Question: I have an Angular template created by ASP.NET Boilerplate. I have published it successfully and it is running smoothly on IIS under a website. My client, however, wants to have it run under a Virtual Directory rather than a website for itself.
<URL>
I have updated the as below:
'''
{
"remoteServiceBaseUrl": "http://localhost:8080/Training",
"appBaseUrl": "http://localhost:8080/Training"
}
'''
and did the same with 'App' in the :
'''
"App": {
"ServerRootAddress": "http://localhost:8080/Training/",
"ClientRootAddress": "http://localhost:8080/Training/",
"CorsOrigins": "http://localhost:8080/Training"
}
'''
For some reason, when I run the app, I get the following errors that it cannot load some CSS and JavaScript bundles:

I have manually changed the in the folder and added 'http://localhost:8080/Training/' to the beginning of each href. By doing that, all those errors have gone and now I am left with this error:
'''
GET http://localhost:8080/assets/appconfig.json 404 (Not Found)
'''
Which I think is related to the file, where it reads from the file.
Do I have to make any changes in the application settings somewhere, before publishing it, to get rid of the above issues?
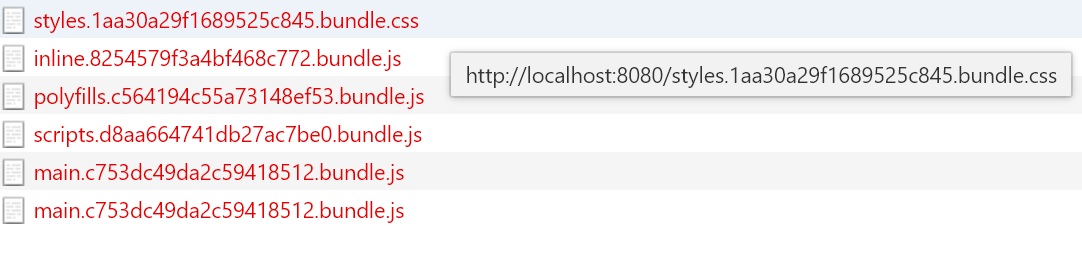
Answer: Ensure that 'appRootUrl' ends with ''/'' in :
'''
private static getApplicationConfig(appRootUrl: string, callback: () => void) {
appRootUrl += appRootUrl.endsWith('/') ? '' : '/'; // Add this line
return abp.ajax({
url: appRootUrl + 'assets/' + environment.appConfig,
// ...
}).done(result => {
// ...
});
}
'''